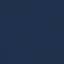
Land use / land cover: SeaLake